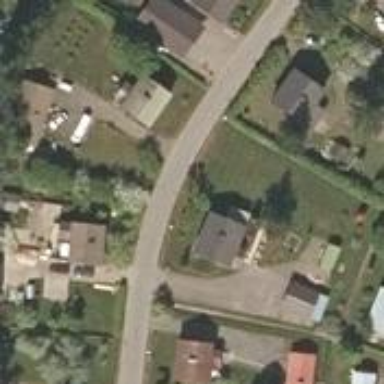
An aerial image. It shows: Residential road with asphalt surface.